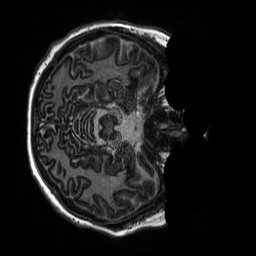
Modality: T1w
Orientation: axial
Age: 25
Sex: female
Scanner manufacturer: siemens
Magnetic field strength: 3 T
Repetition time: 5 s
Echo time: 0.00298 s